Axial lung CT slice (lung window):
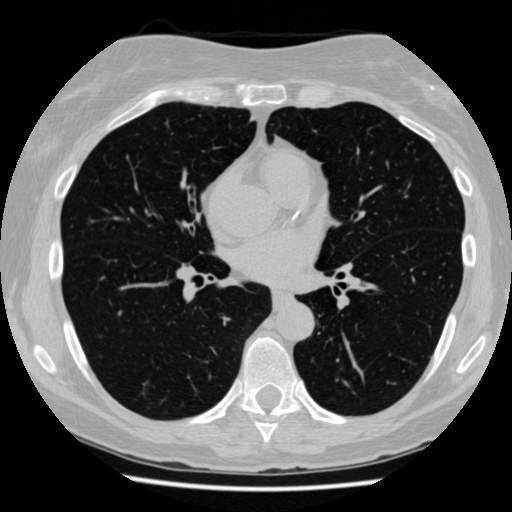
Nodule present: no